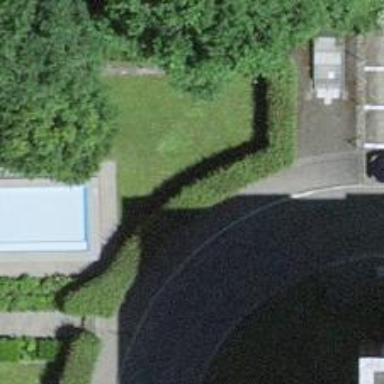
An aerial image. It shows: Hedge acting as barrier.